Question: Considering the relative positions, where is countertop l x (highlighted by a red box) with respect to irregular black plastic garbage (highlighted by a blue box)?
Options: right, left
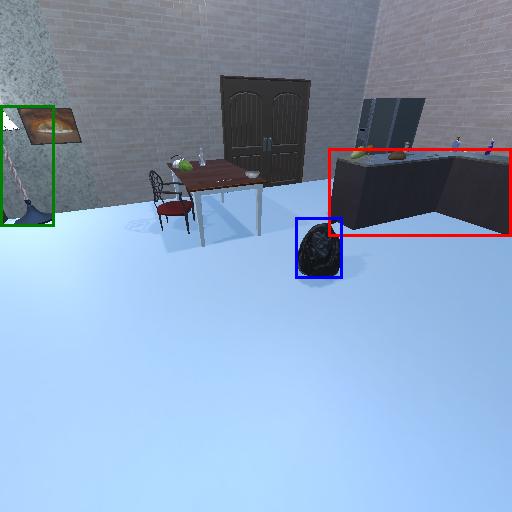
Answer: right